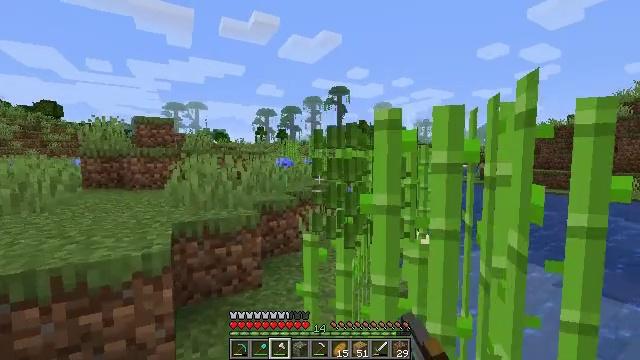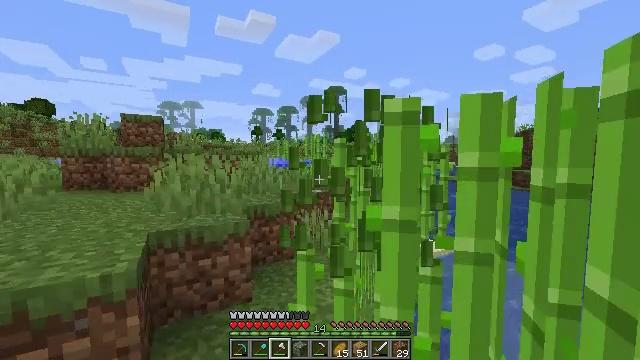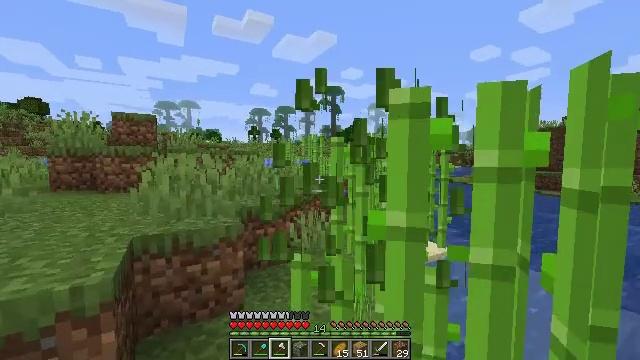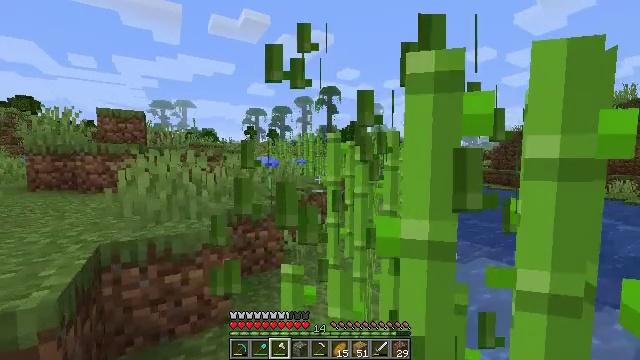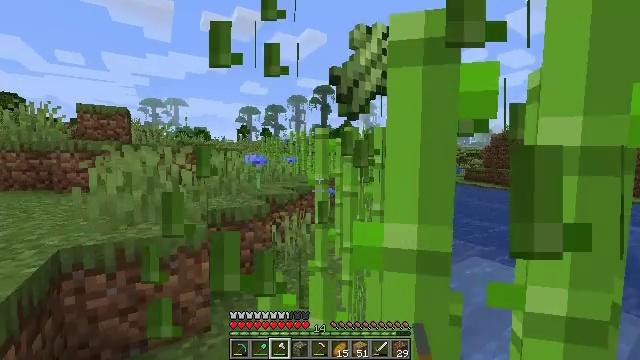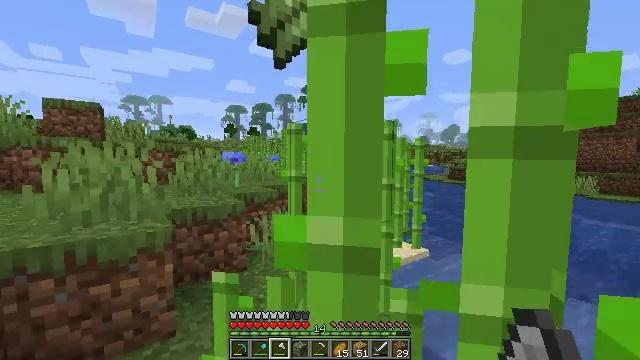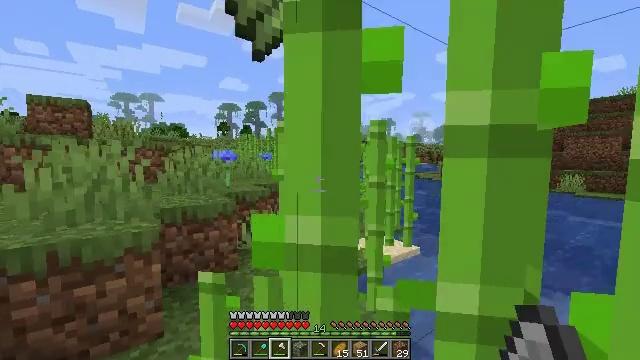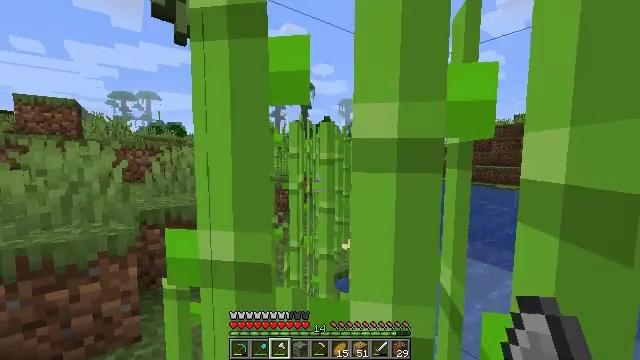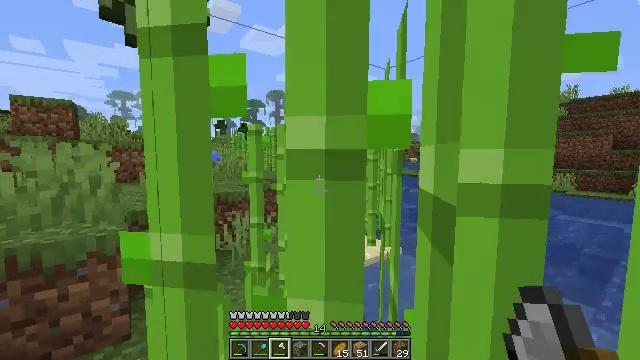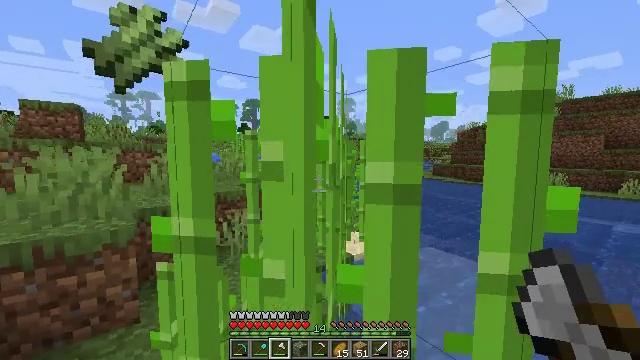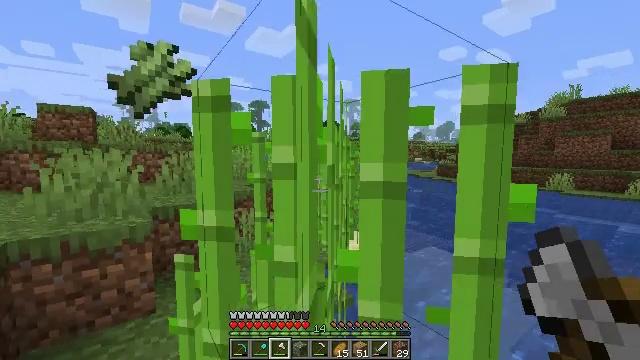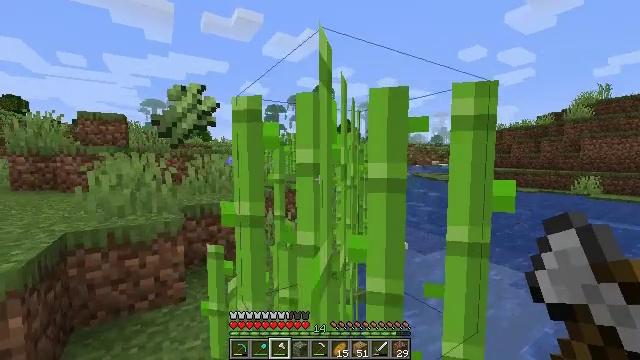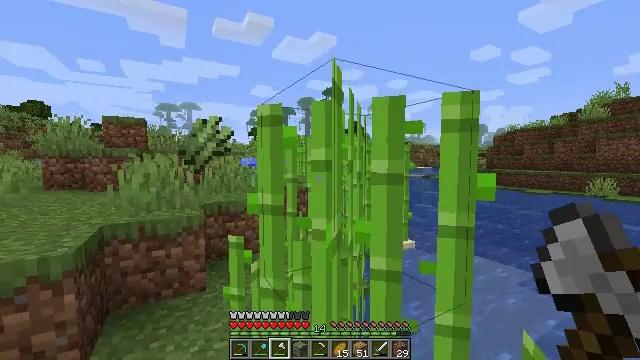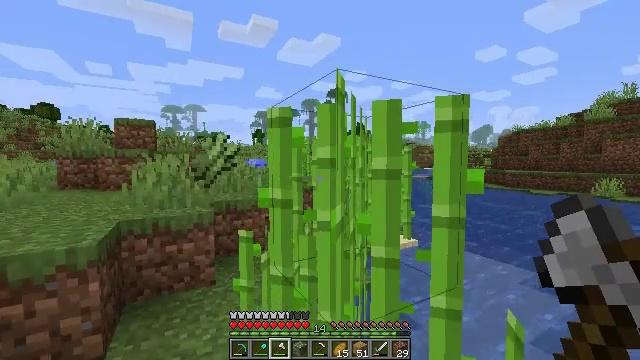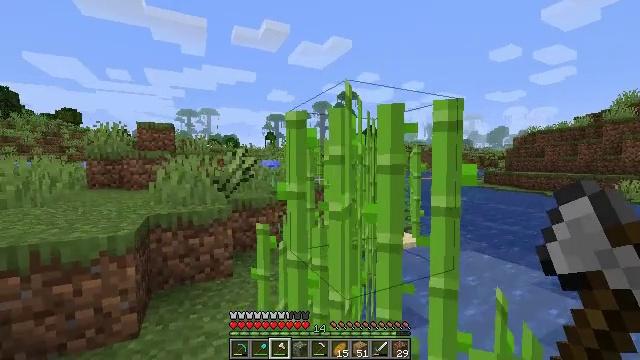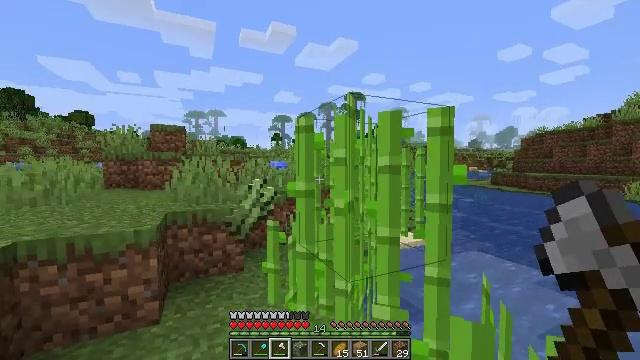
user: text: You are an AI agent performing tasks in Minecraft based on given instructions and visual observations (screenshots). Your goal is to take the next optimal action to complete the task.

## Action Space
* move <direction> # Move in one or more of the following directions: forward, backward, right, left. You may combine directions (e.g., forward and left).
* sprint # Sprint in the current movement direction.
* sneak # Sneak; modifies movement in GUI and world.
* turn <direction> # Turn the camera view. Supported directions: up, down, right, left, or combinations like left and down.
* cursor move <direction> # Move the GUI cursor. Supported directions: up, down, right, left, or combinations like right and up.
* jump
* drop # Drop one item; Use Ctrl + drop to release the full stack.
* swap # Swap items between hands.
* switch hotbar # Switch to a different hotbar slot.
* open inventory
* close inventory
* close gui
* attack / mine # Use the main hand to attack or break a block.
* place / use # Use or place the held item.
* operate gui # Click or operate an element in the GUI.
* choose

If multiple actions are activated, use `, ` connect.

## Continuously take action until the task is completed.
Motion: motion action
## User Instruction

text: Break the sugar cane.
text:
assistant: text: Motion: move forward, attack / mine
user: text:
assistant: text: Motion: move forward, attack / mine
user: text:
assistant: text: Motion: move forward, attack / mine
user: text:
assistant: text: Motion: move right, turn right
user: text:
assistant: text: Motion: move right, turn right
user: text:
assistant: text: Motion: move right, turn right
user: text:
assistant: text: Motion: move back and move right
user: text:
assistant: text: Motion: move back
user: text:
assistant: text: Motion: move back
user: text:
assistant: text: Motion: move back, turn left
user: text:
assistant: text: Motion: move back, turn left
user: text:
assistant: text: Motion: move back, turn left
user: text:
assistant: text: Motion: move back
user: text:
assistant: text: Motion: move back, turn left
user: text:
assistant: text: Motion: turn left
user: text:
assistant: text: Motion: no_op
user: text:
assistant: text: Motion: attack / mine
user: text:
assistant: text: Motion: move forward, attack / mine
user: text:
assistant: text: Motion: move forward, turn right, attack / mine
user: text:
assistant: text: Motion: move forward, turn right, attack / mine
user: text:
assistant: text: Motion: move forward, turn right
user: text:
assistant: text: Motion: move forward, turn right
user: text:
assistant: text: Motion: move forward and move left, turn right
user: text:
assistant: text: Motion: move forward and move left
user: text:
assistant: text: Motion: move forward and move left, turn right
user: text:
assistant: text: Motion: move forward and move left, turn right
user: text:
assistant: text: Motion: move forward, turn right
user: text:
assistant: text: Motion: move forward
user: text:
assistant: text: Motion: move forward, turn right
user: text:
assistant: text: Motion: move forward, turn right